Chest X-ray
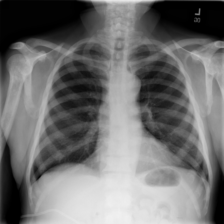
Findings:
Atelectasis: negative
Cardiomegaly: negative
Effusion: negative
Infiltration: negative
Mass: negative
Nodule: negative
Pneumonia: negative
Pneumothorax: negative
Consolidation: negative
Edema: negative
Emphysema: negative
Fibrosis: negative
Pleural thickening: negative
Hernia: negative